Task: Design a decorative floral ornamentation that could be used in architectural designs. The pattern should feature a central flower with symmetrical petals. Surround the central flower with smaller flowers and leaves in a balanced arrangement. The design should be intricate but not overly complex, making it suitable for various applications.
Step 285:
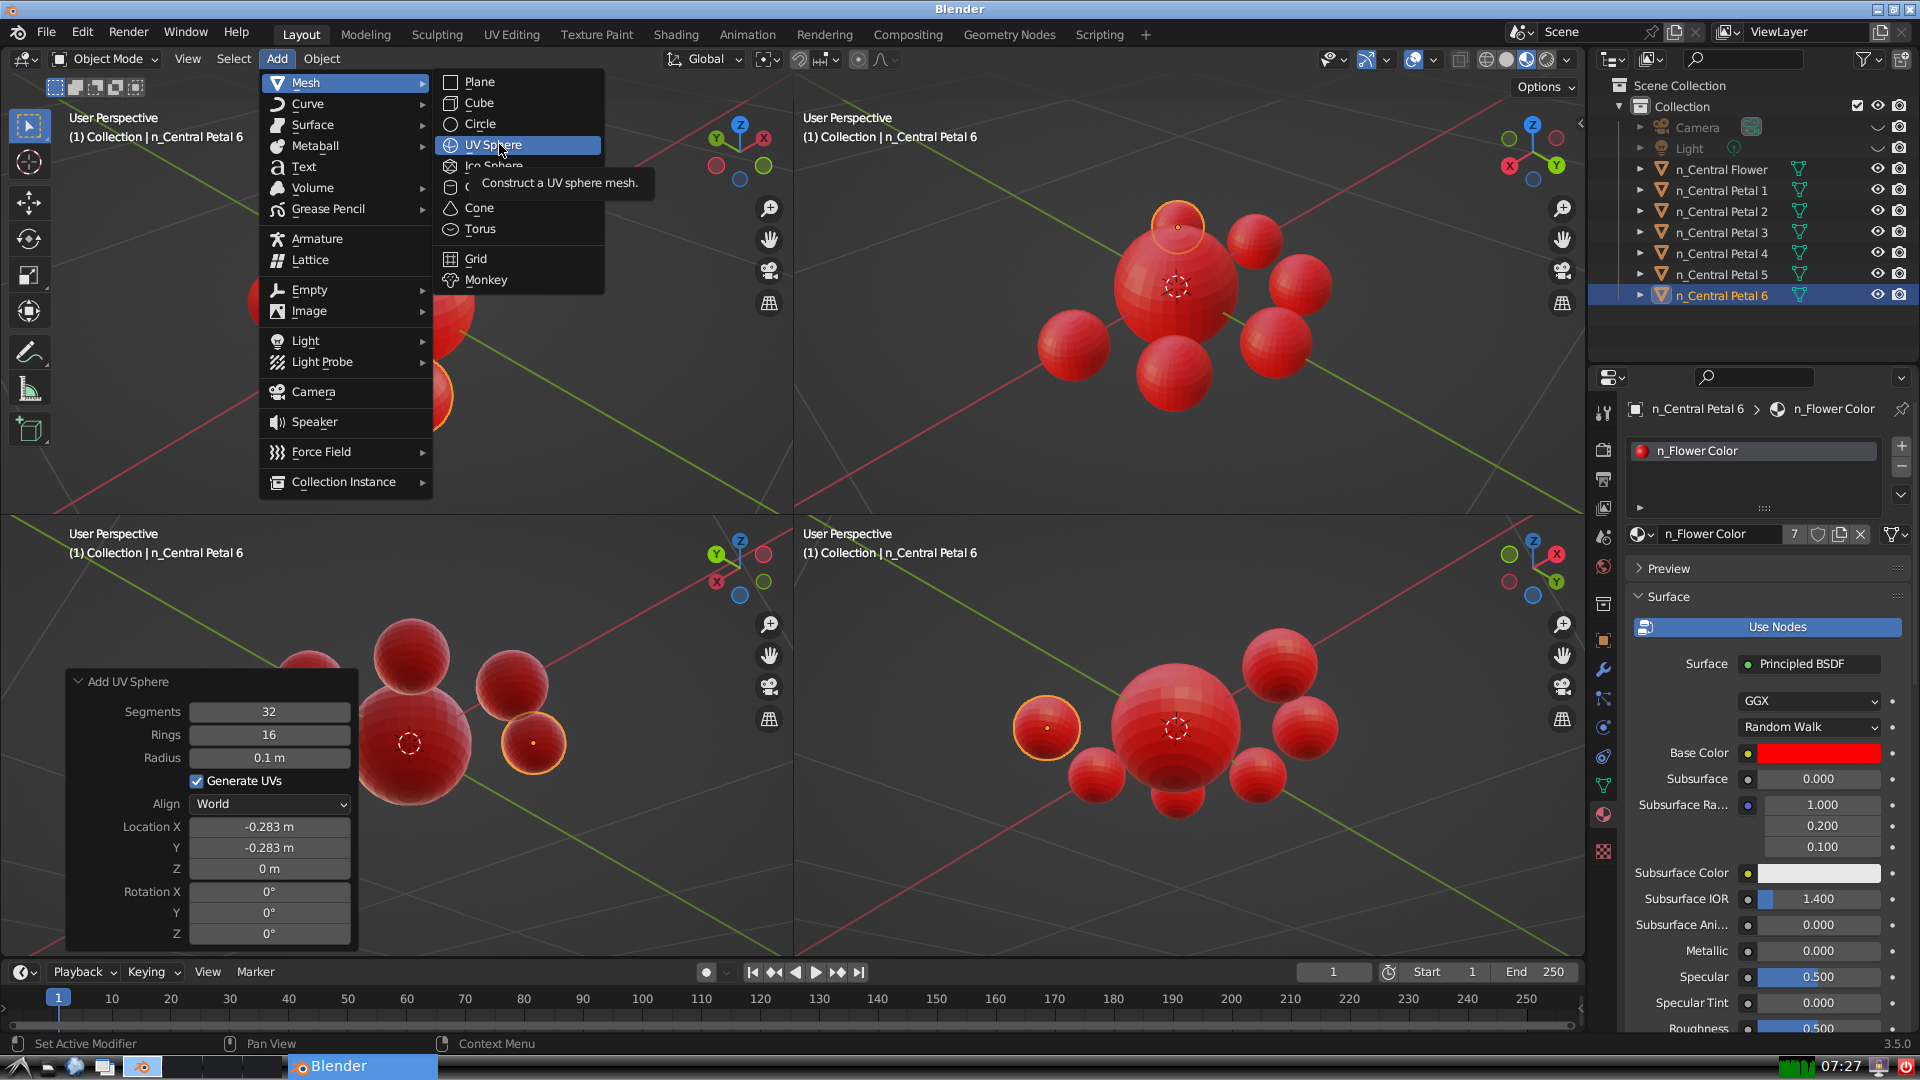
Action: click: no